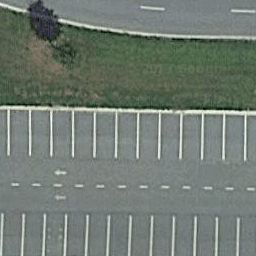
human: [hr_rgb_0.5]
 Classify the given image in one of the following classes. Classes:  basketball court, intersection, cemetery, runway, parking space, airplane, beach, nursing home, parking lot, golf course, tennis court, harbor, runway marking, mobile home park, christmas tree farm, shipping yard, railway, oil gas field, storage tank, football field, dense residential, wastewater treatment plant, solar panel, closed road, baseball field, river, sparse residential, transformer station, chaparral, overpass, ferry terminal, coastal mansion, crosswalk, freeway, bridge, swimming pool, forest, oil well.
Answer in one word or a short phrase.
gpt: parking space